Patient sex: F
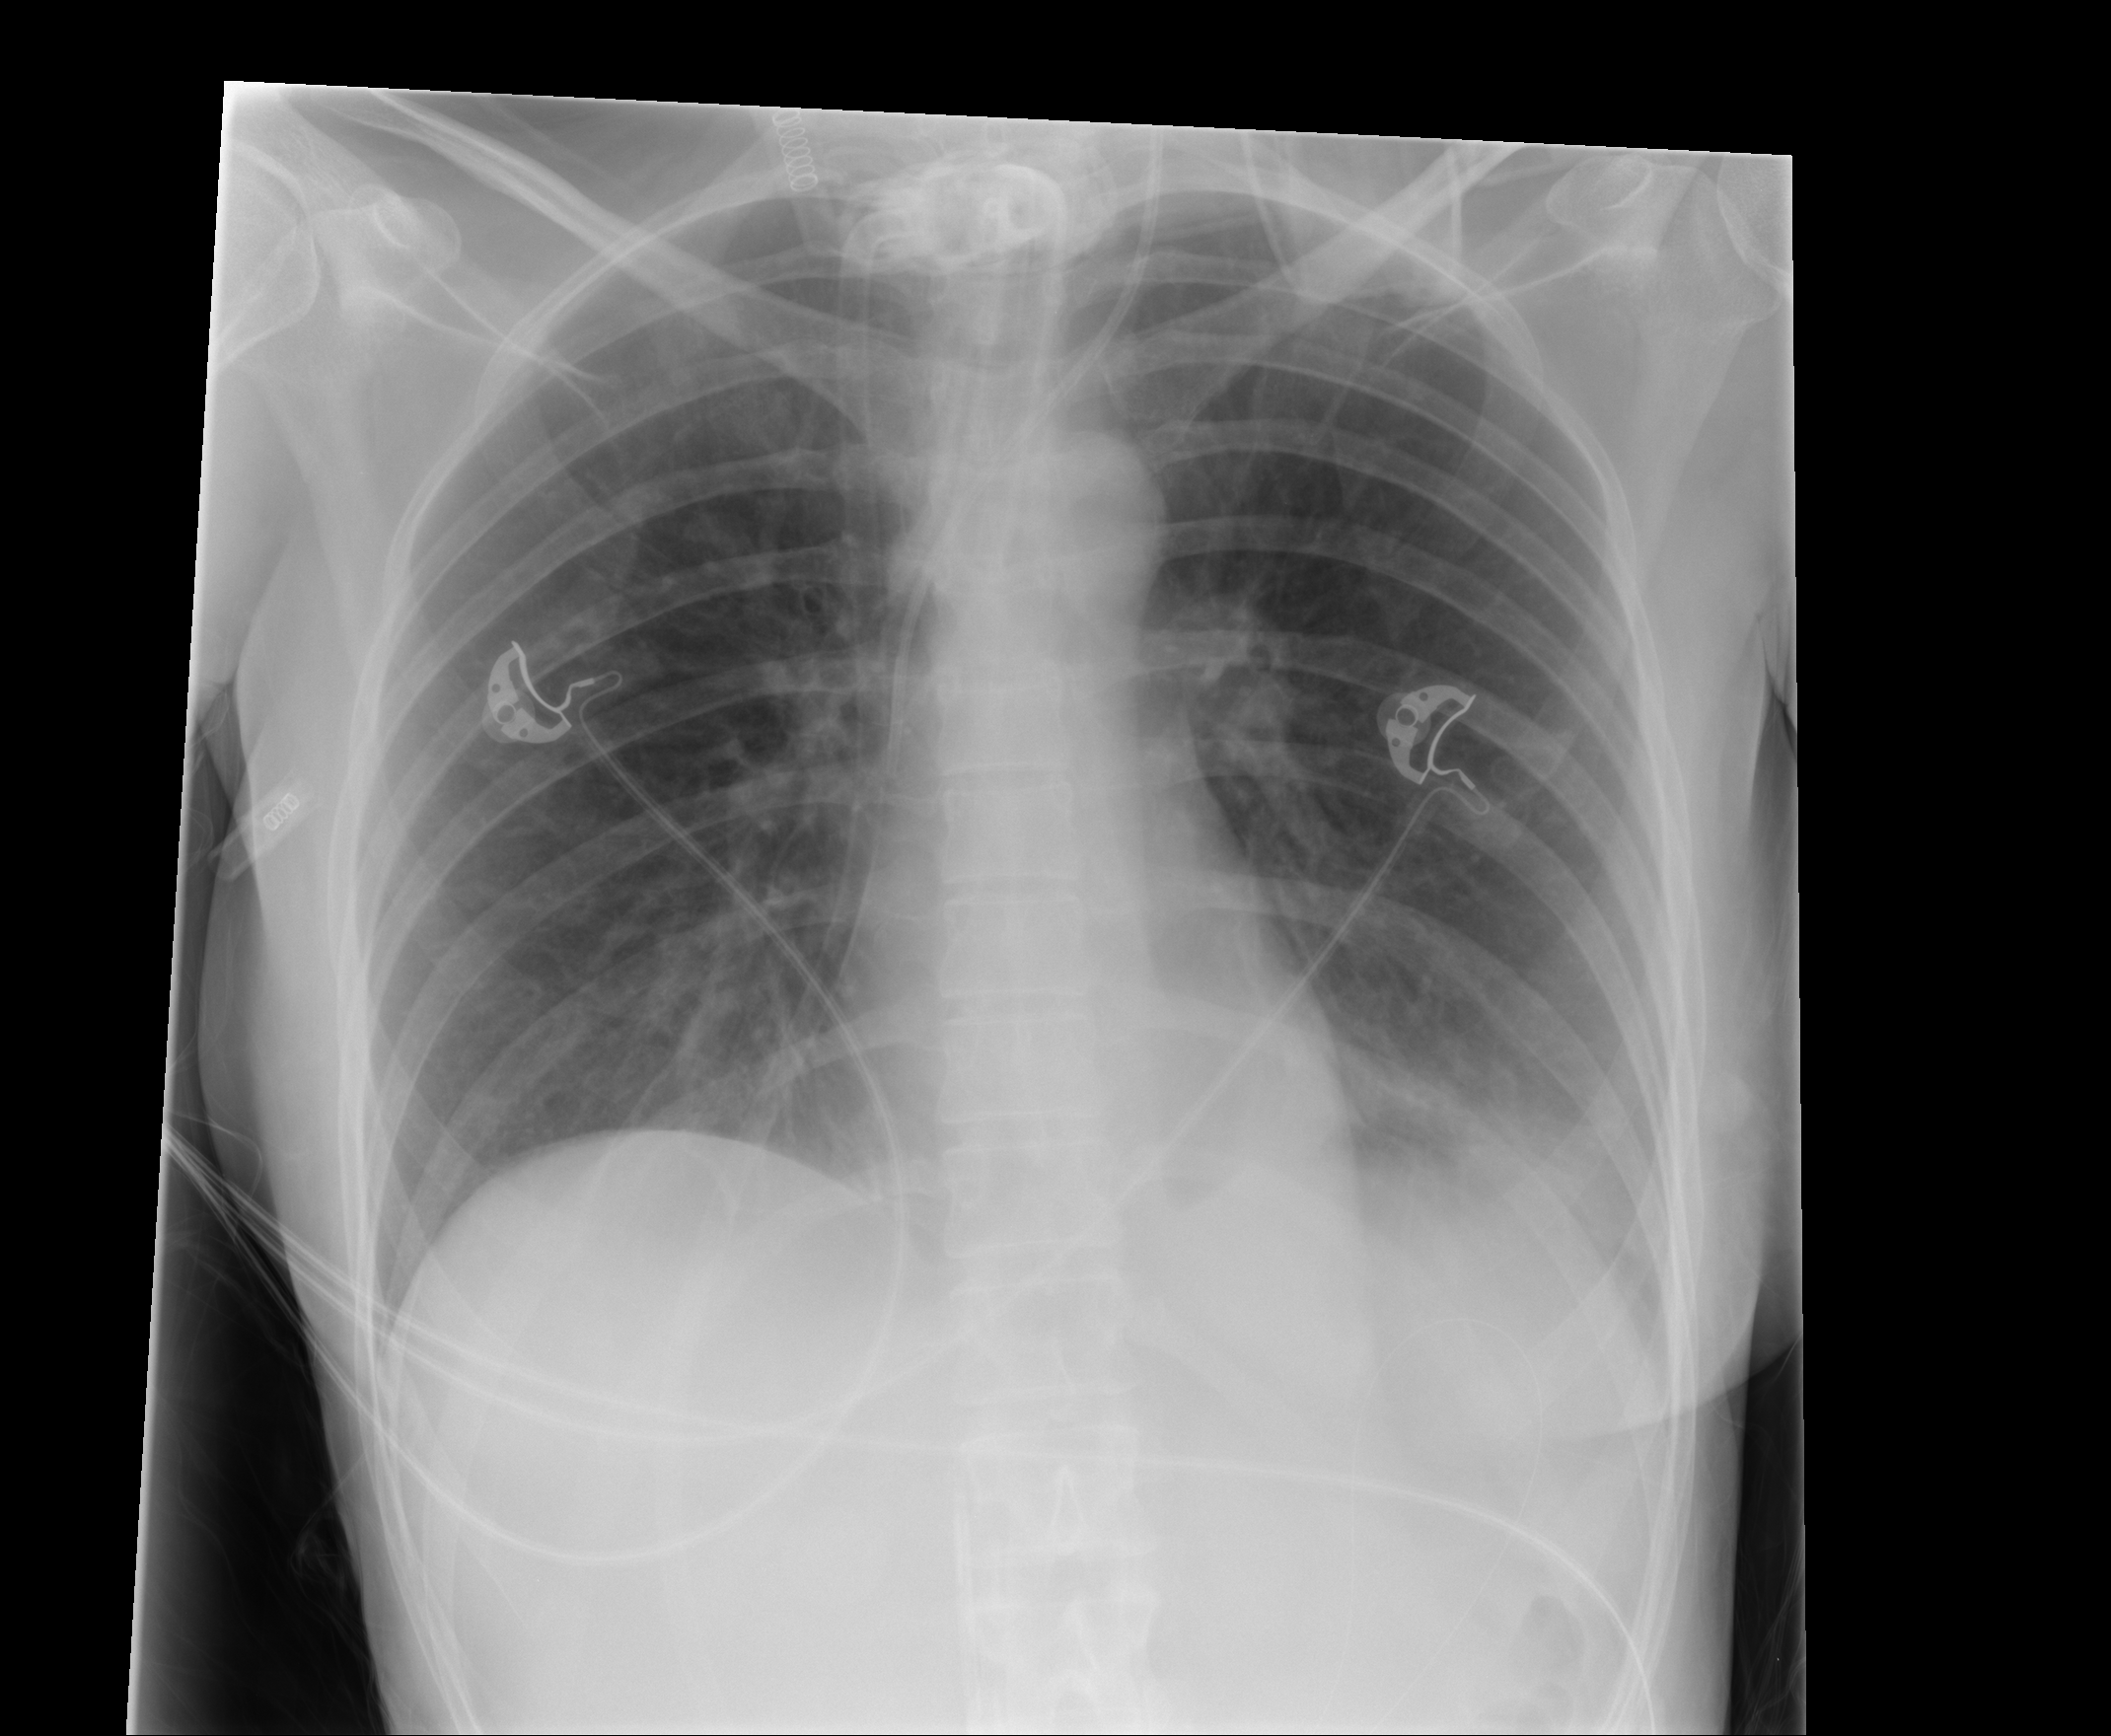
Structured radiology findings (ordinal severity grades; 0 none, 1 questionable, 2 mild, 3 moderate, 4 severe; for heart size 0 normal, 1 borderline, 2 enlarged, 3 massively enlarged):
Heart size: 0
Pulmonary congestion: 0
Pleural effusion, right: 0
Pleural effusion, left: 1
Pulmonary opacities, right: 0
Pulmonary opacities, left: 0
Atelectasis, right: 0
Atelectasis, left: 2